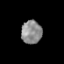
Tissue: prostate
Cell type: Myeloid cells
Senescence score: 0.351
Nuclear area (px): 464
Mean DAPI intensity: 141.705